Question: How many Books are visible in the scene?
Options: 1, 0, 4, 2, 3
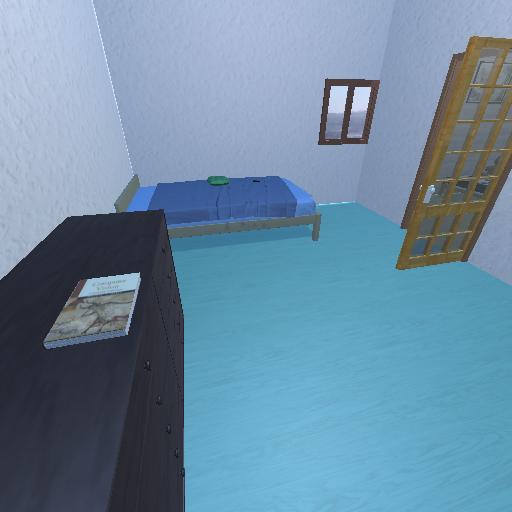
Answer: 1